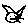
Label: cat